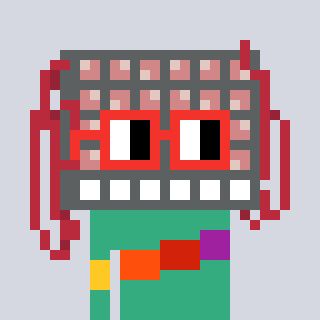
a pixel art character with square red glasses, a turing-shaped head and a teal-colored body on a cool background